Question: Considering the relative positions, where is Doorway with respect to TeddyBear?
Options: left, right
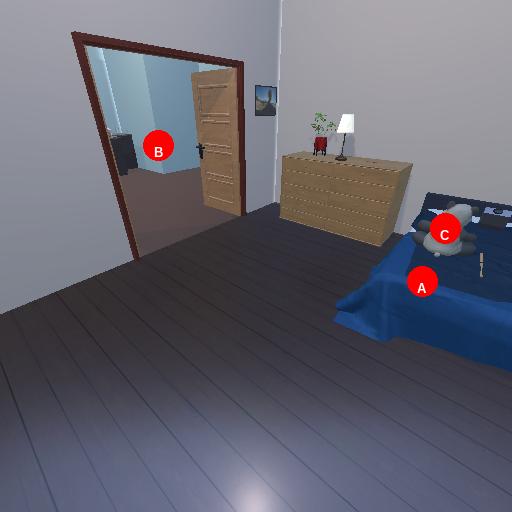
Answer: left